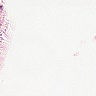
Metastatic tissue present: no